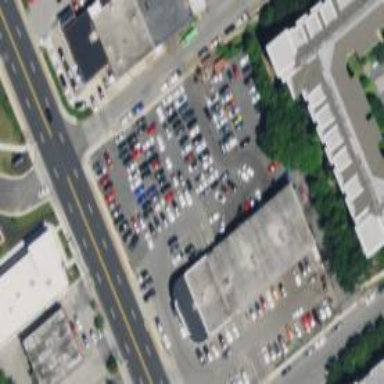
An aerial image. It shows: Building that houses car shop.